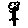
Label: tree